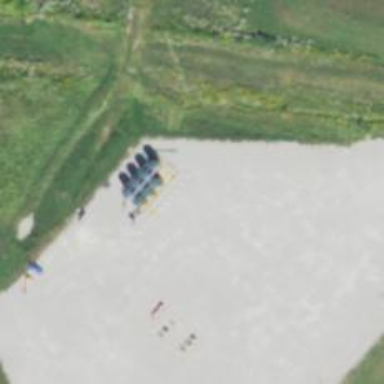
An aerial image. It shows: Storage tank with man-made structure.